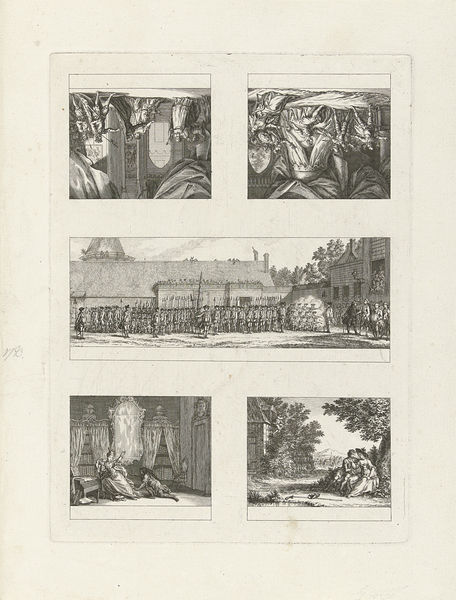
Titel: Onversneden vel met vijf voorstellingen waarvan één van een historische gebeurtenis uit 1783
Künstler: Cornelis Brouwer
Standort: Amsterdam
Institution: Rijksmuseum
Schlagwörter: architecture, church, military, soldiers, france, salon, woman, print, natur, man, tree, nature, america, etching, illustration, sketch, romanticism, scene, town, rural, pastoral, fort, historical, history, square, buildings, pencil, england, gothic, book, fresco, lovers, scenes, five, countryside, romance, framed, prints, 18th century, courting, illustrations, mob, upside down, dumb, womans, revolutionary war, inverted, coulmn, soldies, wooing, ent, 럎ㄷ, blacknwhite